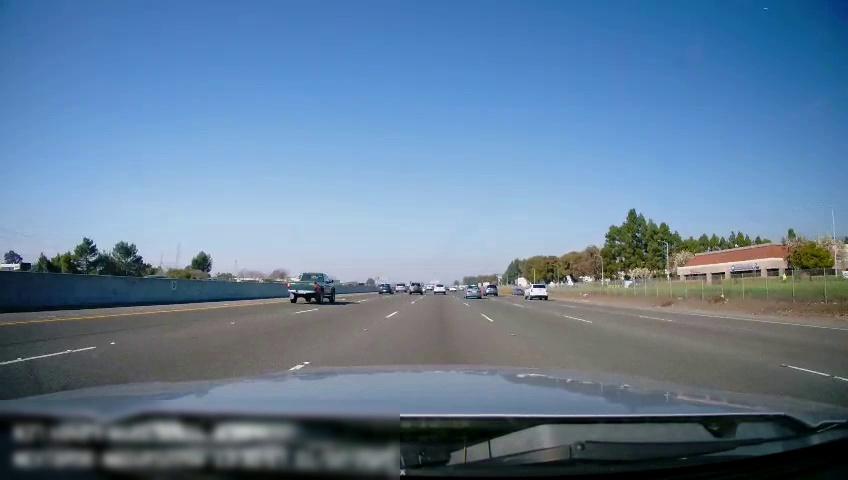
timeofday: Day
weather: Sunny
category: Drivable Space
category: Vehicles | Car
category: Vehicles | Car
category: Vehicles | SUV
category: Vehicles | SUV
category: Vehicles | SUV
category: Vehicles | SUV
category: Vehicles | Car
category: Vehicles | Truck
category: Vehicles | SUV
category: Vehicles | Car
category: Lanes | Current Lane
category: Lanes | Current Lane
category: Lanes | Alternate Lane
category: Lanes | Alternate Lane
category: Lanes | Alternate Lane
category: Lanes | Alternate Lane
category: Lanes | Alternate Lane